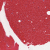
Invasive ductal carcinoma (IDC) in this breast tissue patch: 0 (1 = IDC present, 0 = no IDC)